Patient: sex M, age 52
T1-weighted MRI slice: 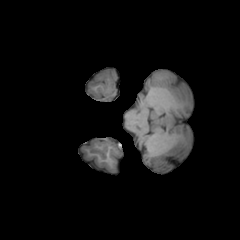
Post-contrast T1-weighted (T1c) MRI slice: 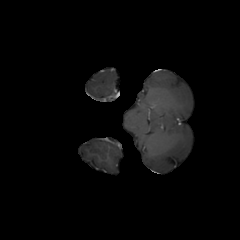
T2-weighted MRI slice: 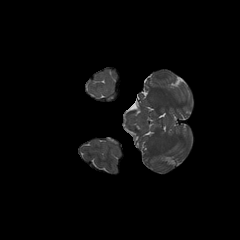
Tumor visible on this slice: no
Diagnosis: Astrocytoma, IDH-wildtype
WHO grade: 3